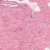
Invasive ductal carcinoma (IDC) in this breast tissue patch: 0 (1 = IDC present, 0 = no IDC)